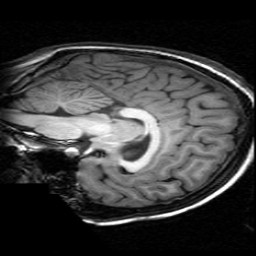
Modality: T1w
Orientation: sagittal
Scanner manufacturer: ge
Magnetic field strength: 3 T
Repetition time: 0.009048 s
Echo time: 0.001844 s